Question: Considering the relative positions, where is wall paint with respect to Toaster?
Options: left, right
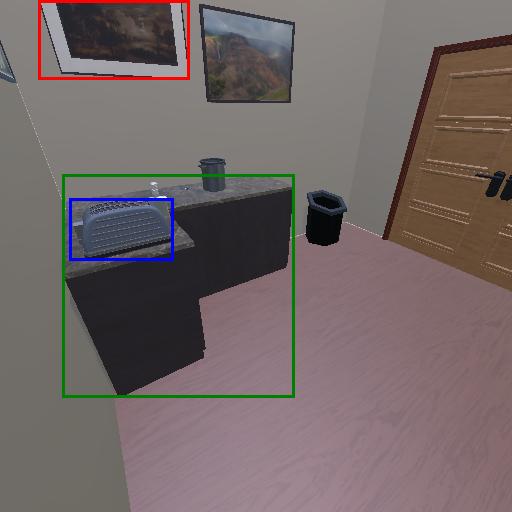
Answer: left